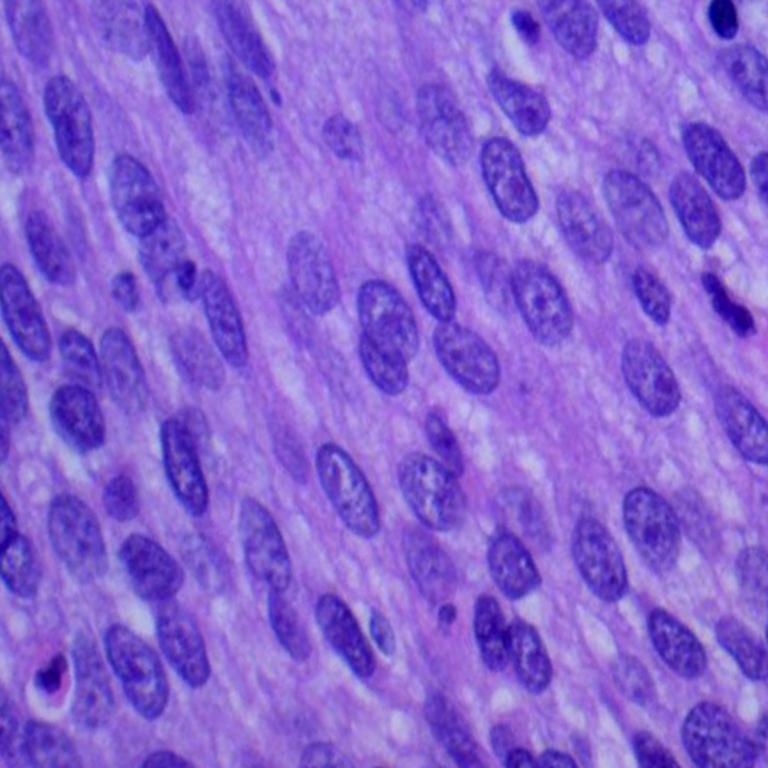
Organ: lung
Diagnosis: squamous carcinomas